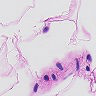
Metastatic tissue present: no